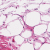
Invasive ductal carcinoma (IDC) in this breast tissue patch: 0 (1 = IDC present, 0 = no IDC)